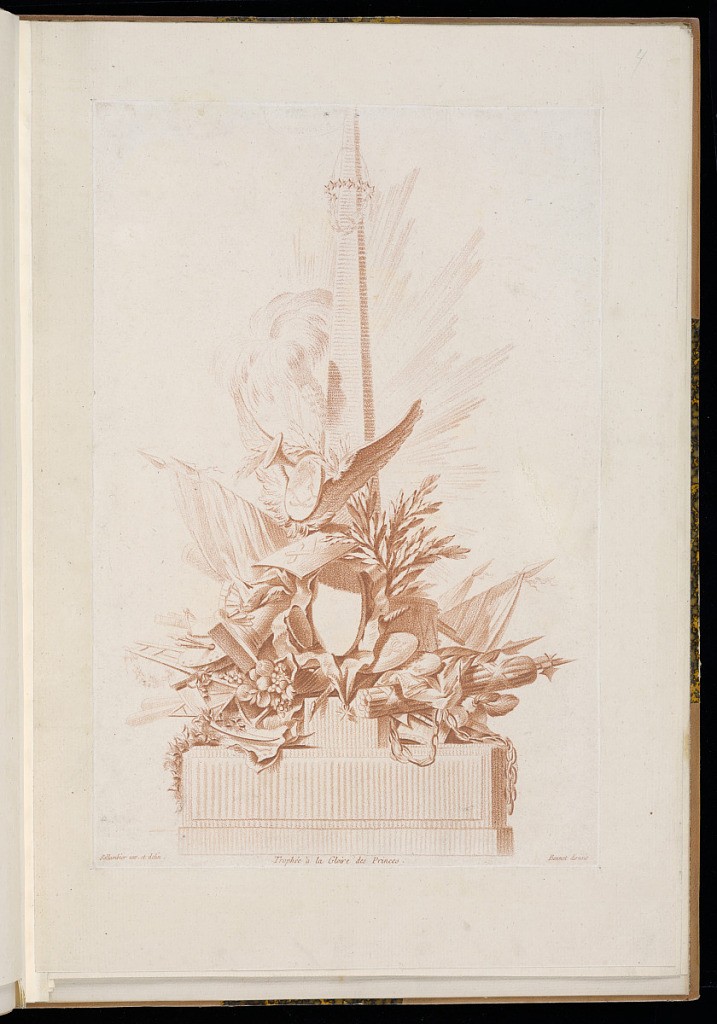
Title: Trophée à la Gloire des Princes
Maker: Henri Sallembier, French, ca. 1753 - 1820
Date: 1775–76
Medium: Etching and engraving (crayon manner) in red ink on laid paper
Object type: Print
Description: A design for an ornamental trophy honoring the glory of the French princes, with military and artistic attributes on a base with an obelisk rising above. The attributes include cartouches, shields, the royal cipher, eagle wings, spears, a palm tree, chains, flags, a drum, leaves, fruit, scythe, palette, paintbrushes, easel, and a column. The plate is titled and signed.